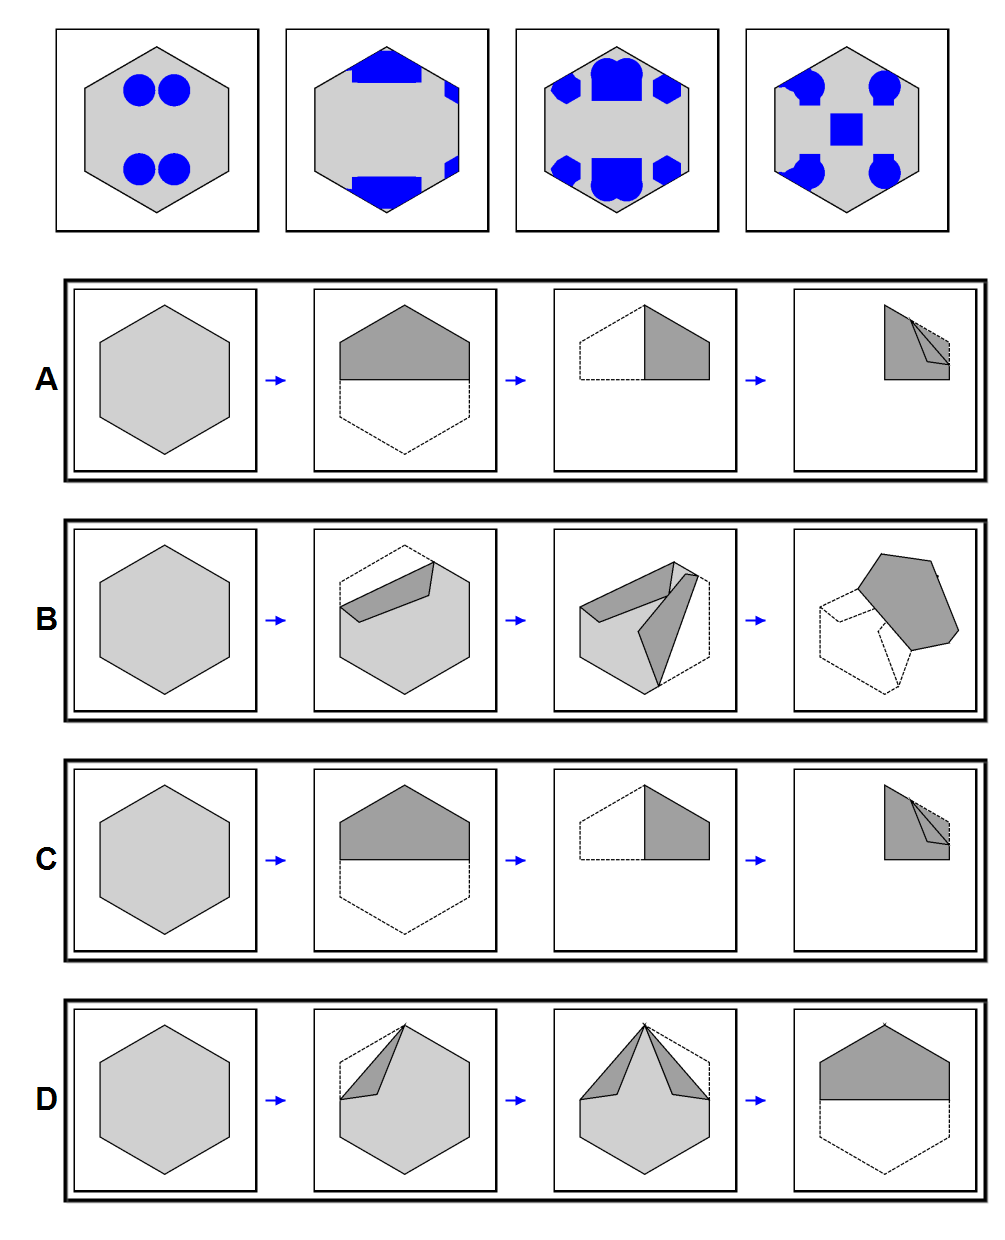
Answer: A